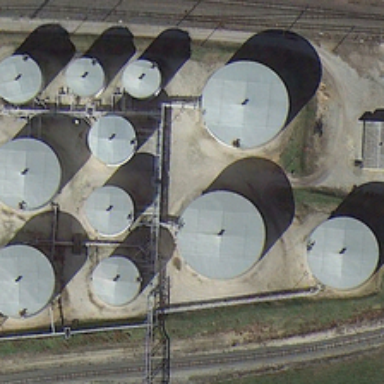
Some gray storage tanks are between two parallel railways .